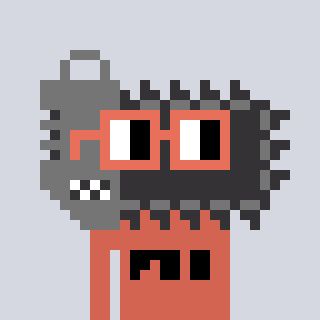
a pixel art character with square orange glasses, a chainsaw-shaped head and a peachy-colored body on a cool background